Question: I'm currently slicing Illustrator assets from our graphic designer into HTML, and there is one part of the design which I'm not sure how best to represent:

It's not too hard to imagine using table-based layout for this, e.g.
'''
<table>
<tr>
<td>TDC <br/> CHANNEL</td>
<td>B</td>
</tr>
</table>
'''
And change font-size of B until it looks right. But representing this design in HTML really seems to be a challenge of proper typography, and it seems evil to use tables for this. I'm wondering if there's a better way?
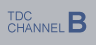
Answer: Styled and with semantic markup:
<URL>
'''
<dl class="clearfix">
<dt>TDC<br />Channel</dt>
<dd>B</dd>
</dl>
dl {
background: #B5B8BE;
color:#415987;
display:inline-block;
font-family: Helvetica, Arial, sans-serif;
padding:1.5% 1% 1%;
}
dt {
clear: left;
float:left;
font-size:0.8em;
line-height:1em;
text-transform: uppercase;
}
dd {
float:left;
font-size:2.1em;
font-weight: bold;
line-height:1em;
margin: -0.1em 0 0 0.1em;
}
.clearfix:before,
.clearfix:after {
content: " ";
display: table;
}
.clearfix:after {
clear: both;
}
.clearfix {
*zoom: 1;
}
'''